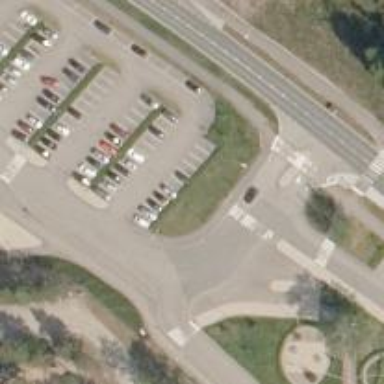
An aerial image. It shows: Uncontrolled road crossing.